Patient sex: F
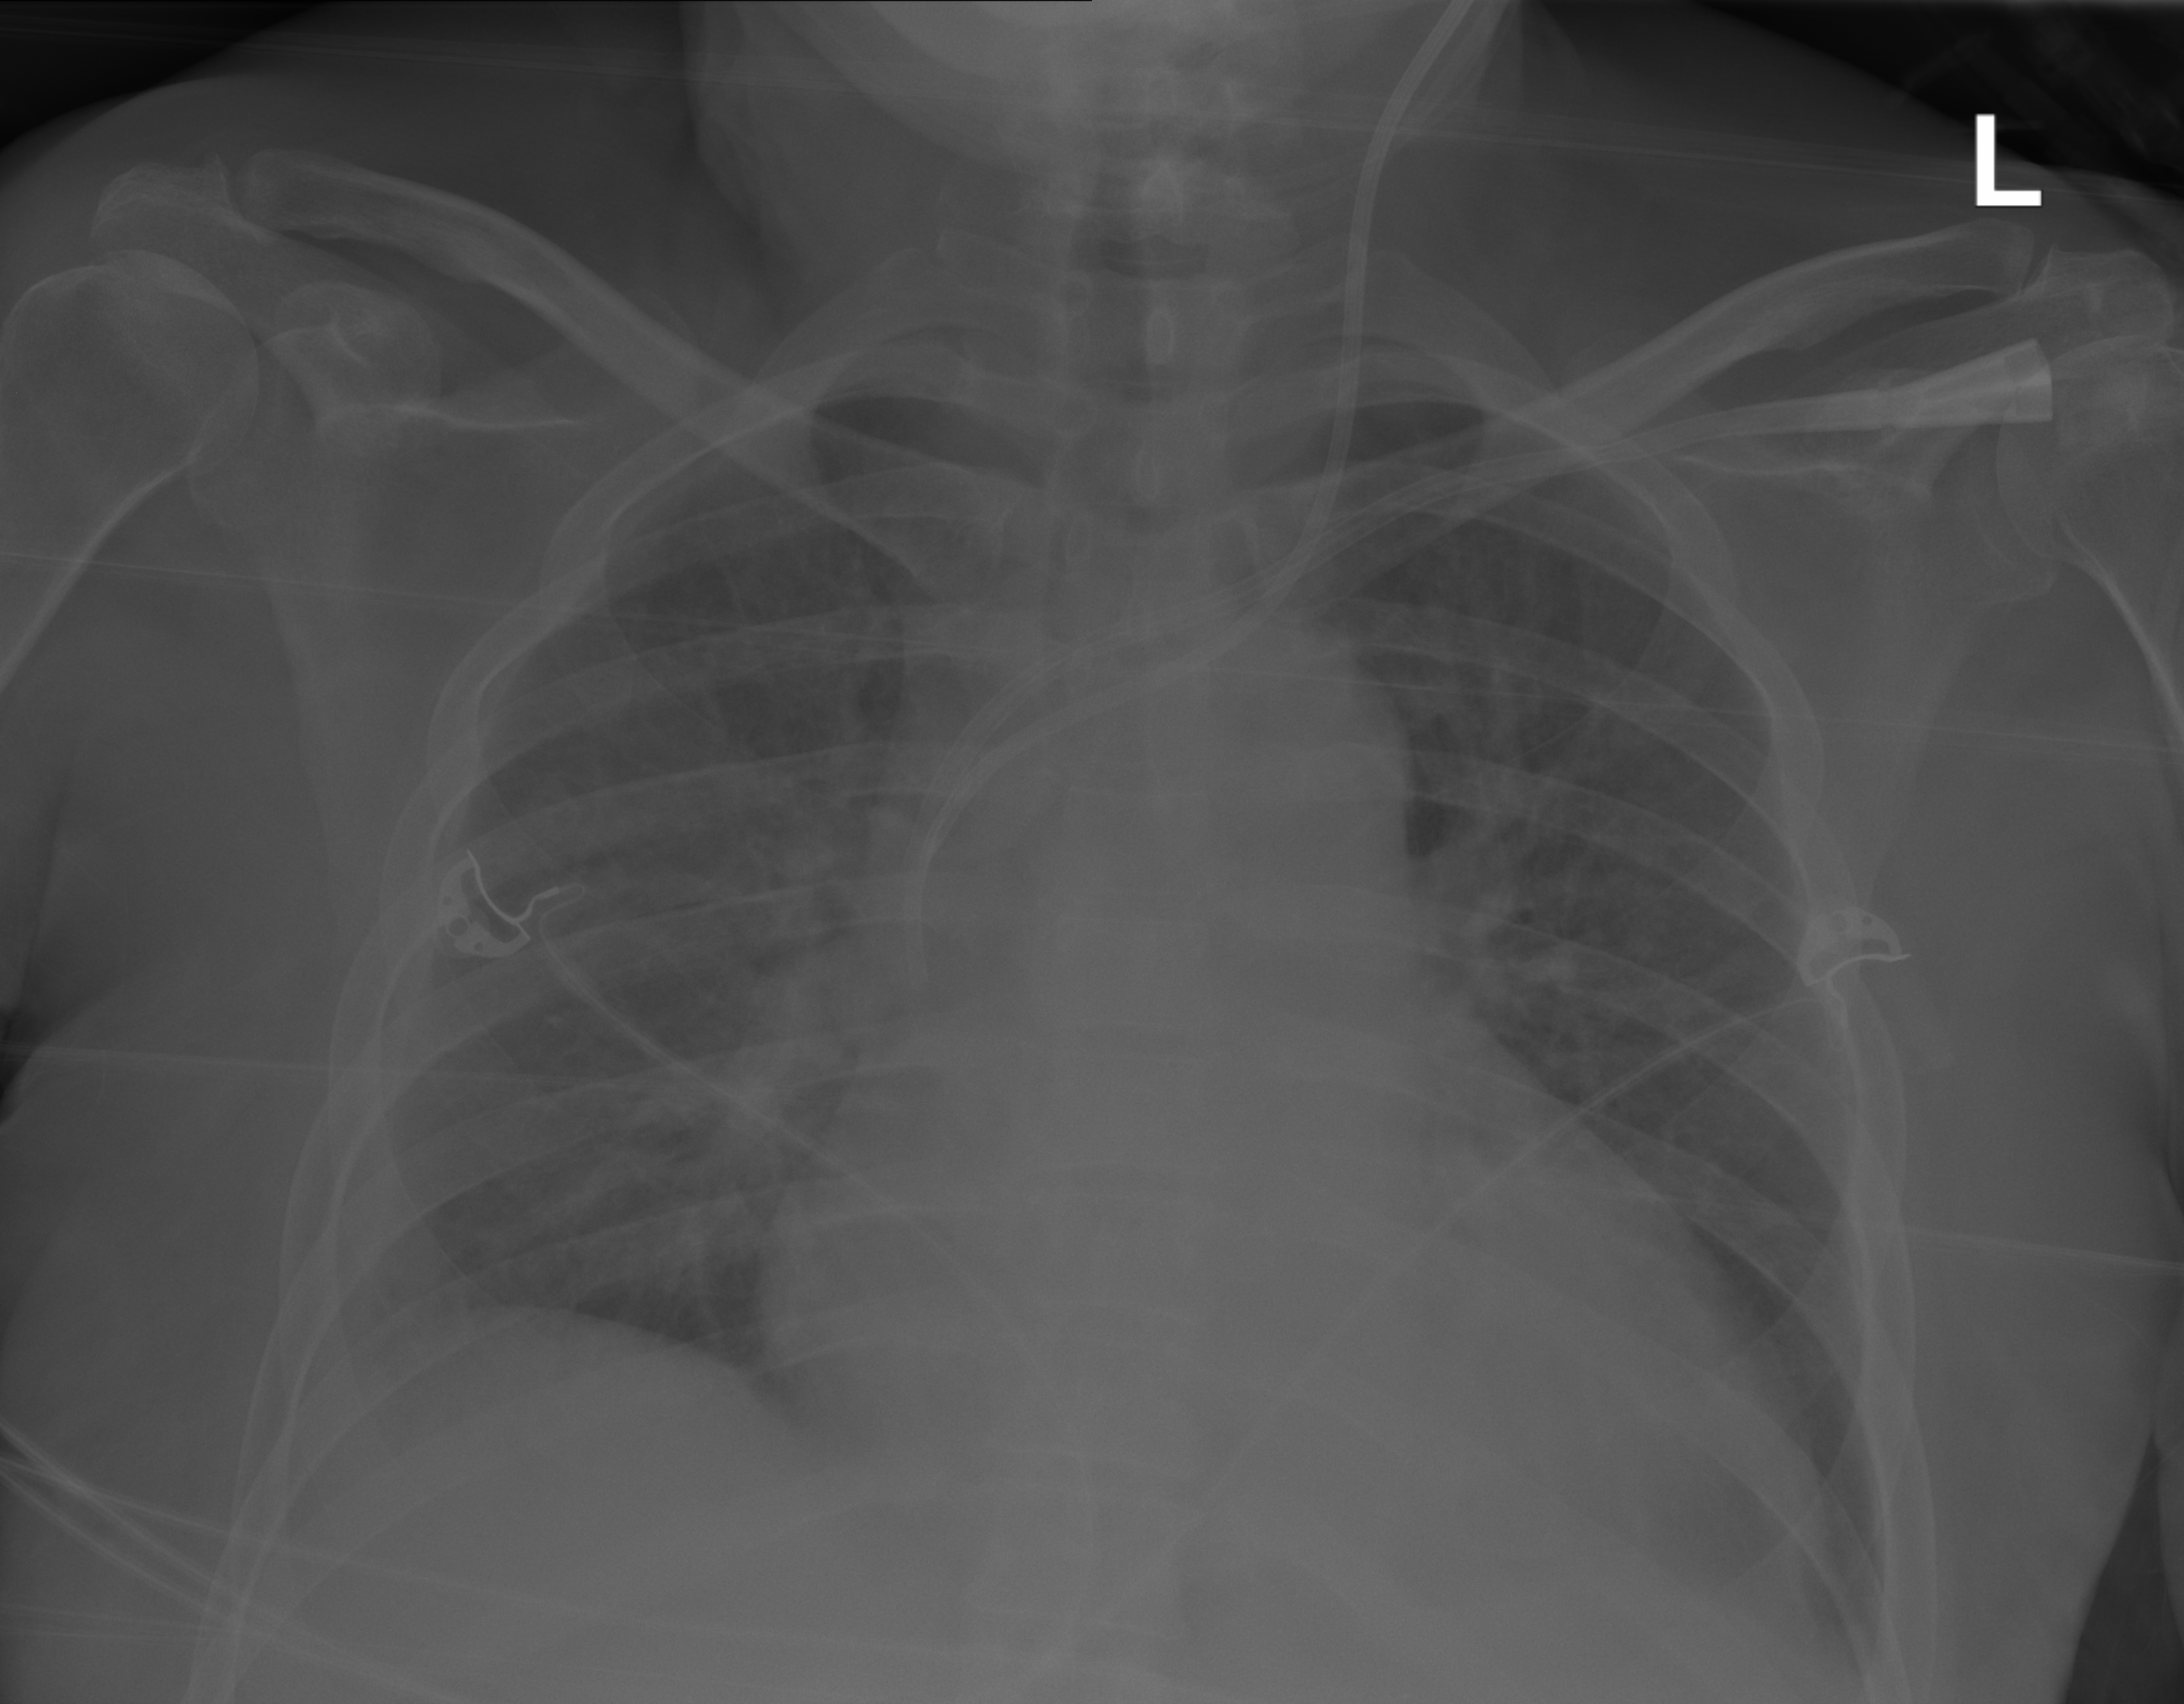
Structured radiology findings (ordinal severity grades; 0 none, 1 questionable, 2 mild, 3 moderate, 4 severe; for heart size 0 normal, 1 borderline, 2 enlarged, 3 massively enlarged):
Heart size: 2
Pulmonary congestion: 1
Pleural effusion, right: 2
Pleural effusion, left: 2
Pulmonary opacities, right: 0
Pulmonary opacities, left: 0
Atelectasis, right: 2
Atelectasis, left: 2